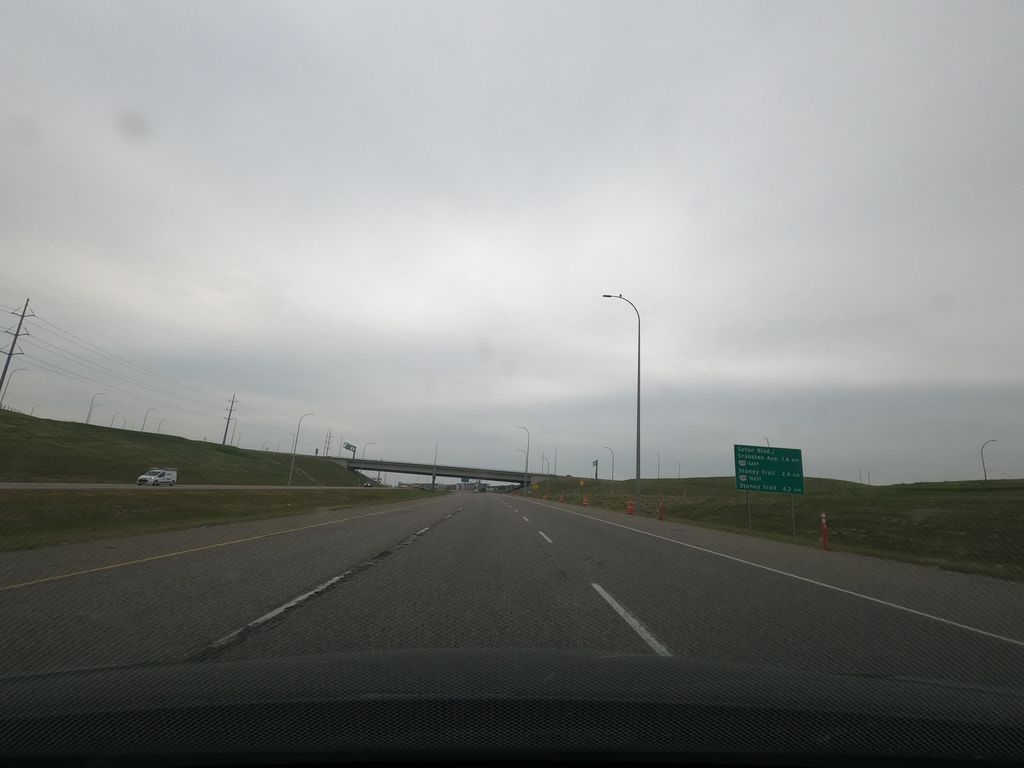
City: calgary